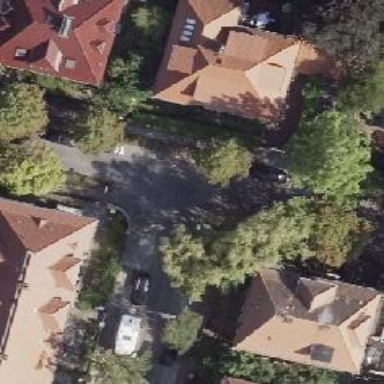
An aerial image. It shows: Residential road with sidewalks on both sides.